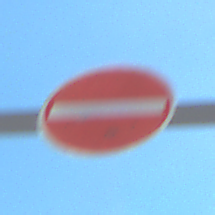
Verkehrszeichen: VerbotDerEinfahrt
Umgebung: Outdoor, Nature
Tageszeit: Midday
Wetter: PartlyCloudy
Licht: Natural
Jahreszeit: NotSpecified
Kontrast: HighContrast